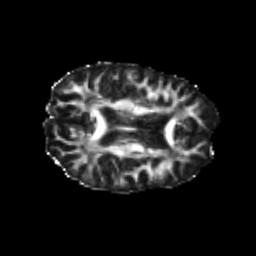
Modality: FA
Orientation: axial
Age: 24
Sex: female
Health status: healthy
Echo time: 0.074 s